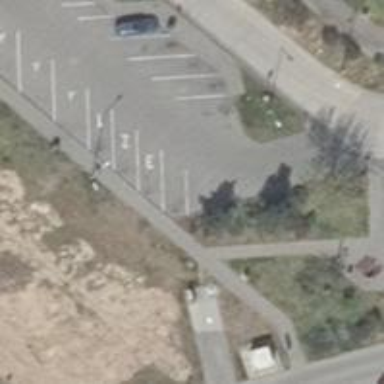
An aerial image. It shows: Asphalt parking aisle designated as service road.